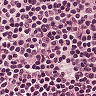
Metastatic tissue present: no